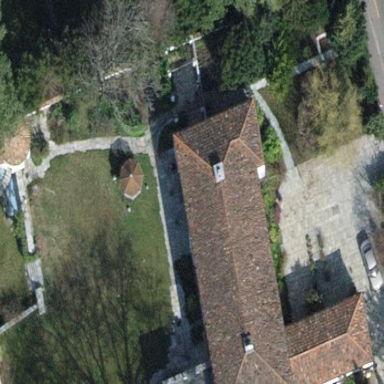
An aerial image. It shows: The roof of the building is hipped in shape.